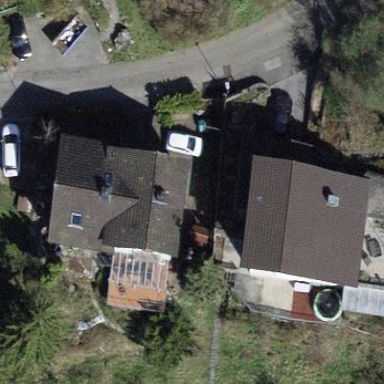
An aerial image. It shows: Building with tiled roof.